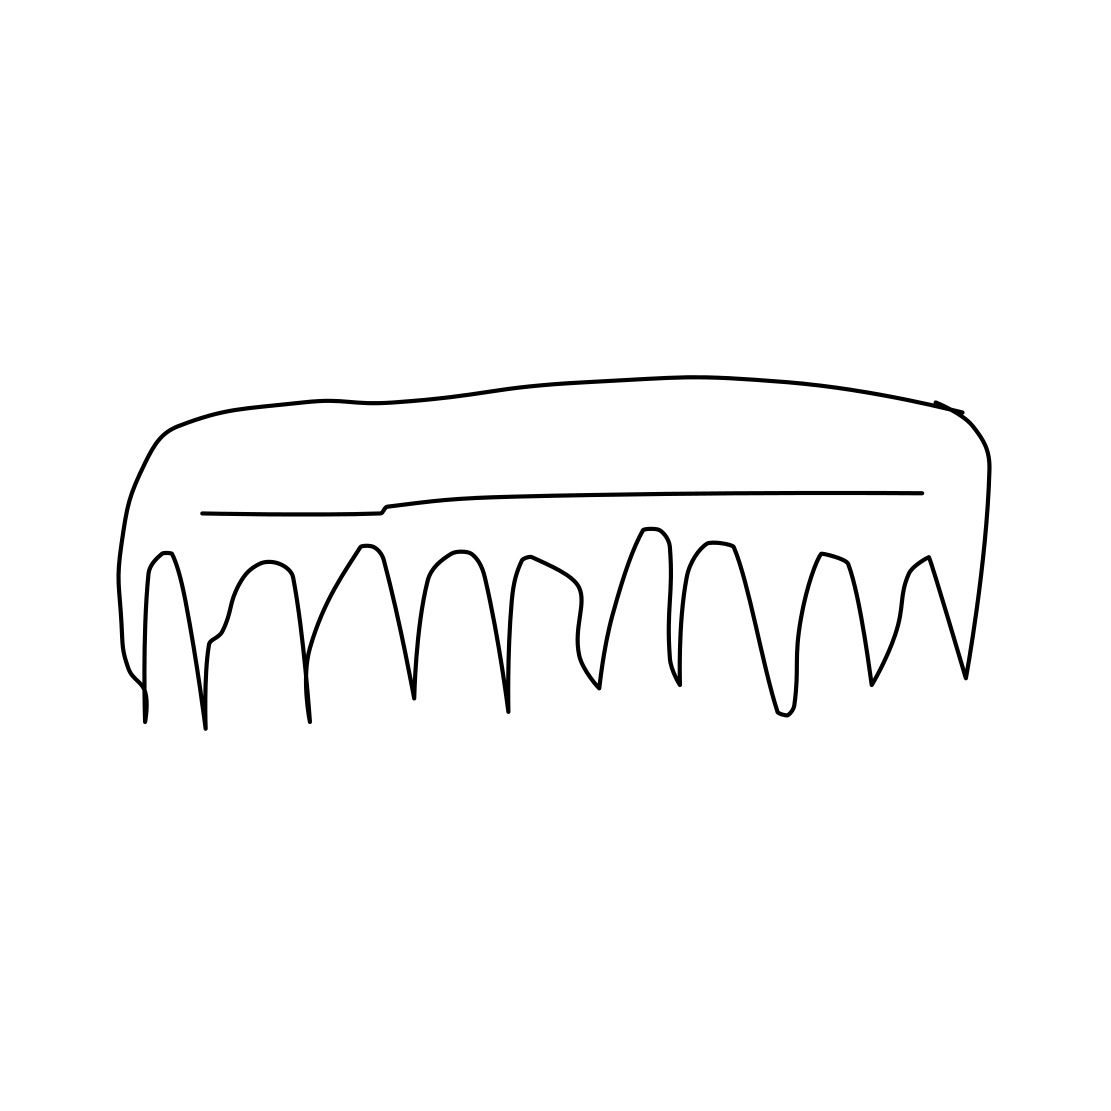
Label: comb